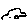
Label: car